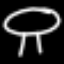
Label: mushroom